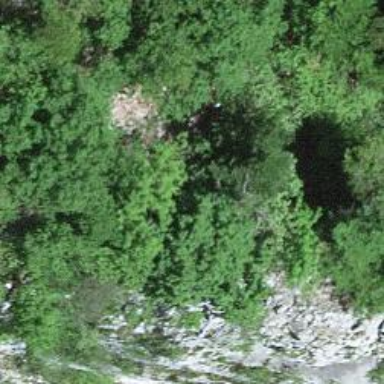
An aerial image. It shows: Cliff in nature.